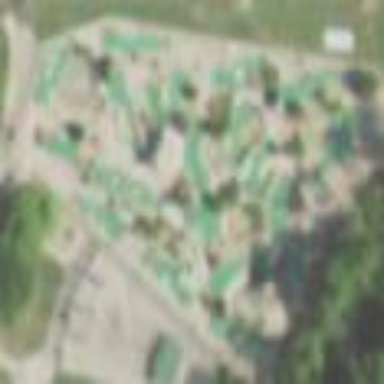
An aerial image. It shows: Miniature golf course for leisure and sports.